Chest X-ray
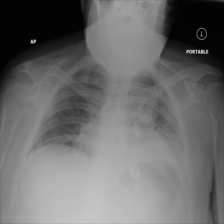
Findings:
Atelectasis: negative
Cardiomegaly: negative
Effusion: negative
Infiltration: negative
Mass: negative
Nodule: negative
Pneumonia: negative
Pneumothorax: negative
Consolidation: negative
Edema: negative
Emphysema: negative
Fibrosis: negative
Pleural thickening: negative
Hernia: negative